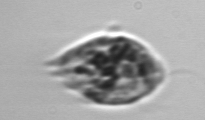
Label: Amoeba